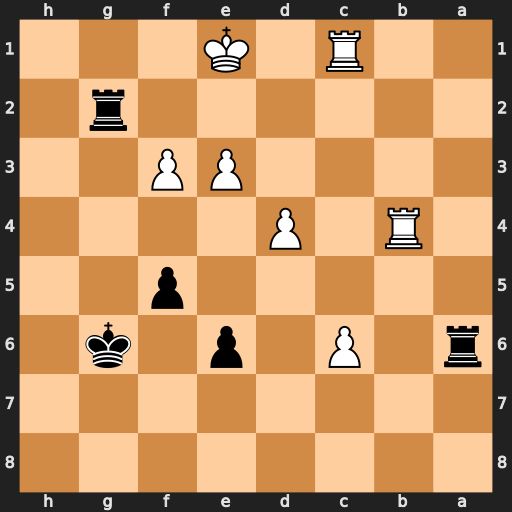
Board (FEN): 8/8/r1P1p1k1/5p2/1R1P4/4PP2/6r1/2R1K3
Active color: b
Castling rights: -
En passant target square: -
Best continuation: Rg1+ Kf2 Rxc1